Question: I have two lists each of which contain two-element lists.
'''
a = [['Adolf', '10'], ['Hermann', '20'], ['Heinrich', '30'], ['Heinrich', '15']]
b = [['Rudolf', '40'], ['Adolf', '50']]
'''
I want to get the 'symmetric difference' of the two lists, based on the 'key' first elements of the sublists.

This 'symmetric difference' would be the following:
'''
c = [['Hermann', '20'], ['Heinrich', '30'], ['Heinrich', '15'], ['Rudolf', '40']]
'''
So, the 'Adolf' entries have been removed because they exist in both lists, while the others, including the 'Rudolf' entry, have been included because they exist not in both lists.
Another example would be the following:
'''
a = [['Adolf', '10'], ['Hermann', '20'], ['Heinrich', '30'], ['Heinrich', '15']]
b = [['Heinrich', '25']]
c = [['Adolf', '10'], ['Hermann', '20']]
'''
I feel that this must be achievable through some clever list comprehensions, but I'm not quite sure how to approach it.
'''
c = [x for x in a_pairs if x not in b_pairs]
'''
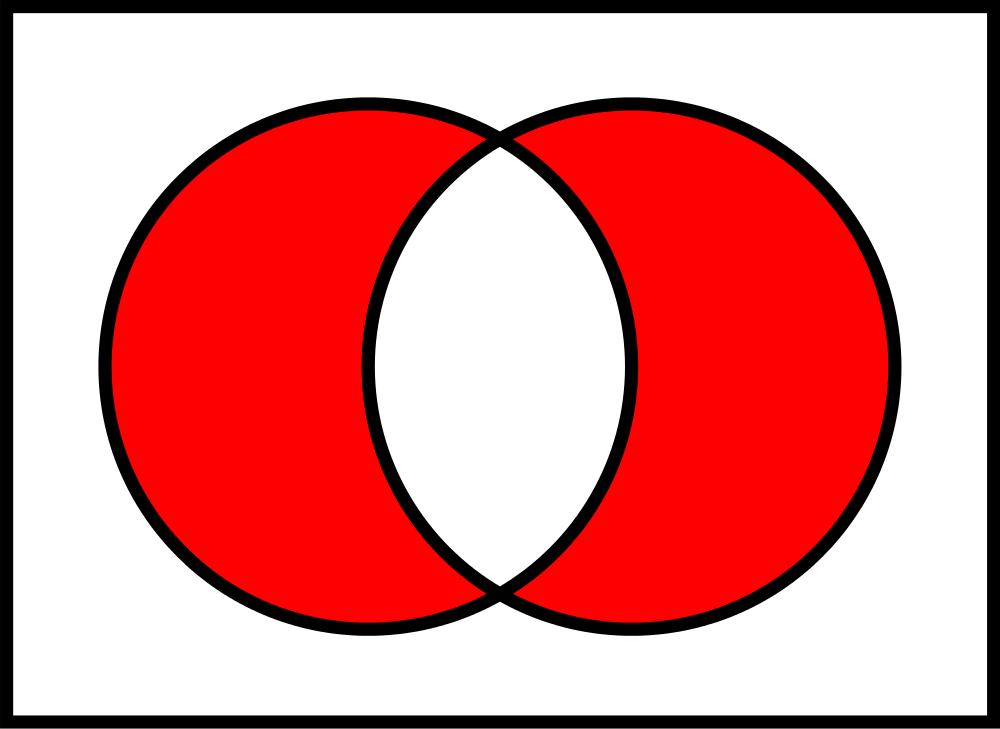
Answer: You can make a 'set' of names (the first element) from each list, then use '^' which will get the symmetric difference of the sets of names. Then use a list comprehension to iterate over each of the lists and check if the name is in the unique set, then add the results of those two list comprehensions.
'''
def getDifference(x,y):
symDiff = set(i[0] for i in x) ^ set(i[0] for i in y)
return [i for i in x if i[0] in symDiff] + [i for i in y if i[0] in symDiff]
'''
First example
'''
>>> a = [['Adolf', '10'], ['Hermann', '20'], ['Heinrich', '30'], ['Heinrich', '15']]
>>> b = [['Rudolf', '40'], ['Adolf', '50']]
>>> getDifference(a,b)
[['Hermann', '20'], ['Heinrich', '30'], ['Heinrich', '15'], ['Rudolf', '40']]
'''
Second example
'''
>>> a = [['Adolf', '10'], ['Hermann', '20'], ['Heinrich', '30'], ['Heinrich', '15']]
>>> b = [['Heinrich', '25']]
>>> getDifference(a,b)
[['Adolf', '10'], ['Hermann', '20']]
'''